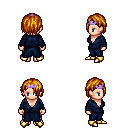
a pixel art fantasy rpg character, female body template, human, light skin, blue robe, gold greaves, dark blonde bangs hairstyle, purple tiara, gold boots, four views (front, back, left, right), 2x2 character sprite sheet, small pixel art, hard edges, no anti-aliasing